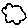
Label: cloud